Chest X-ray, PA view. Patient: 42 years old, sex M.
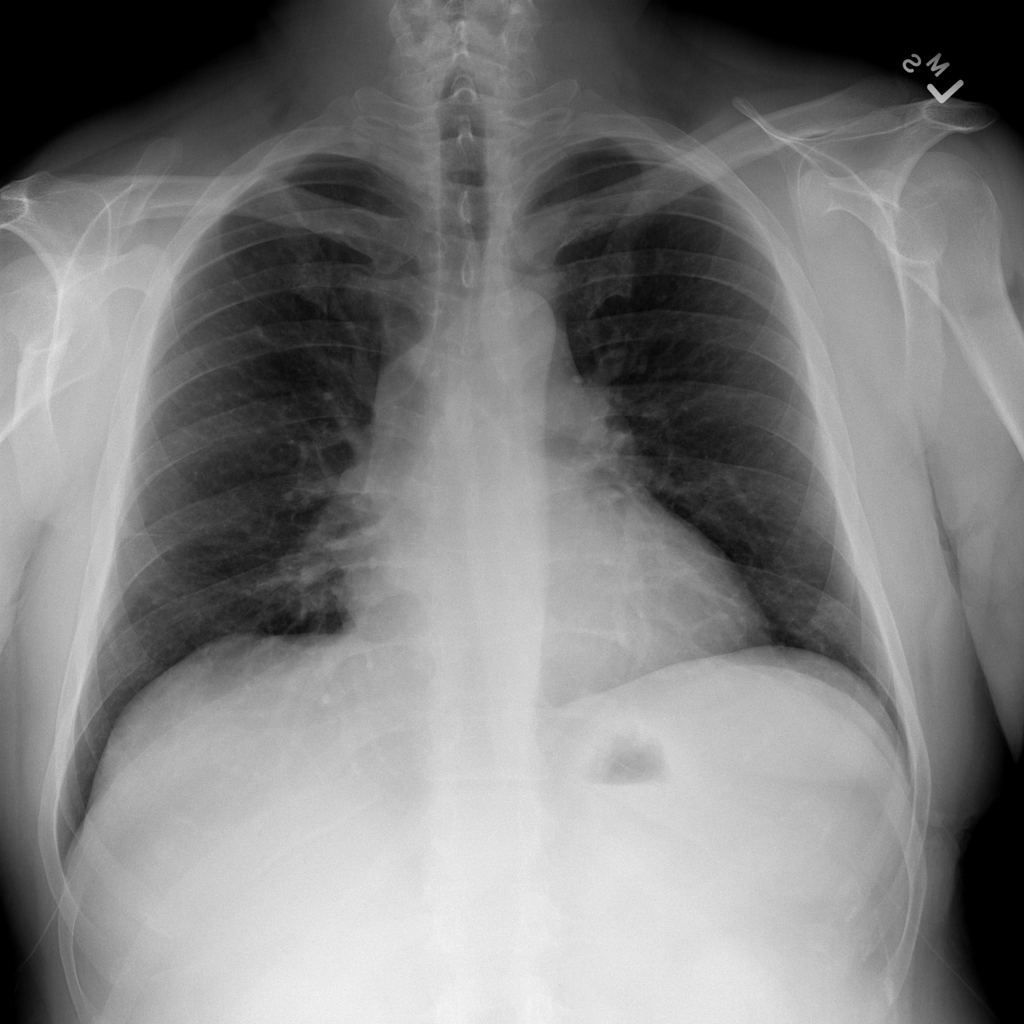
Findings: No Finding